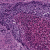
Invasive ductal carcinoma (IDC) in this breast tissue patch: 1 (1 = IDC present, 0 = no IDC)